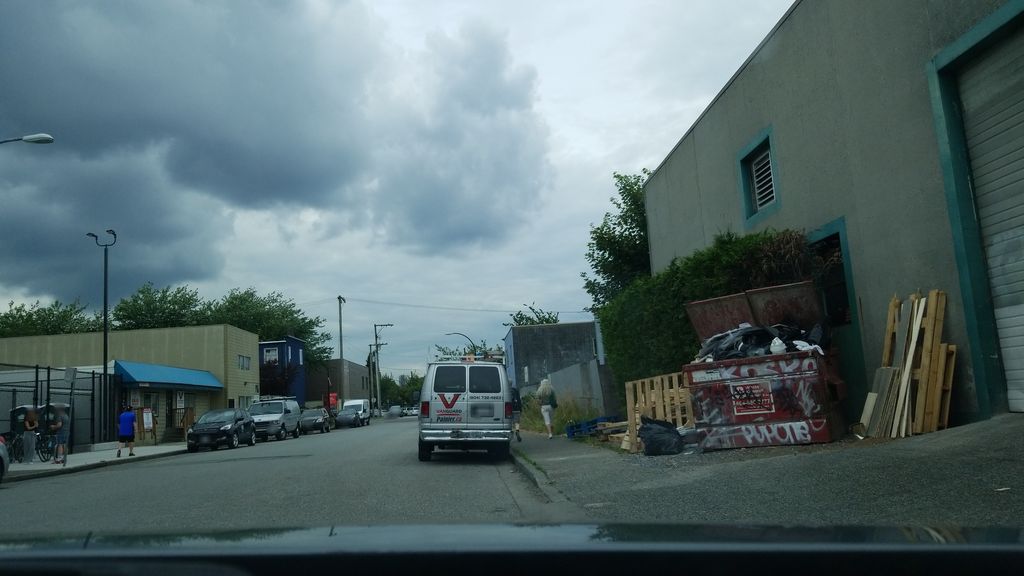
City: vancouver